Here is the raw acceleration-versus-time signal recorded on a bearing housing. Classify the bearing condition as one of: normal, inner_race, outer_race, ball.
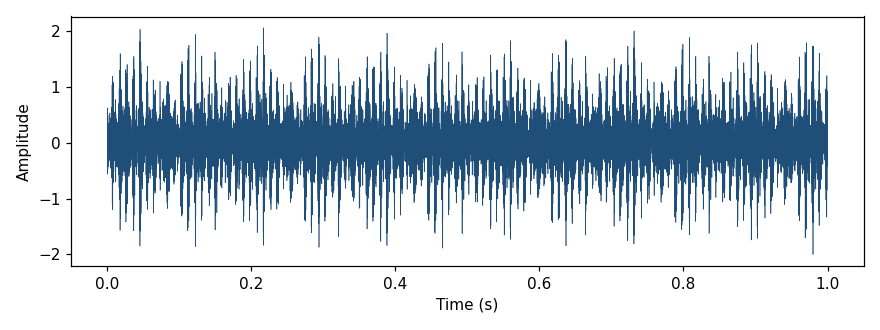
Answer: outer_race